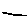
Label: line